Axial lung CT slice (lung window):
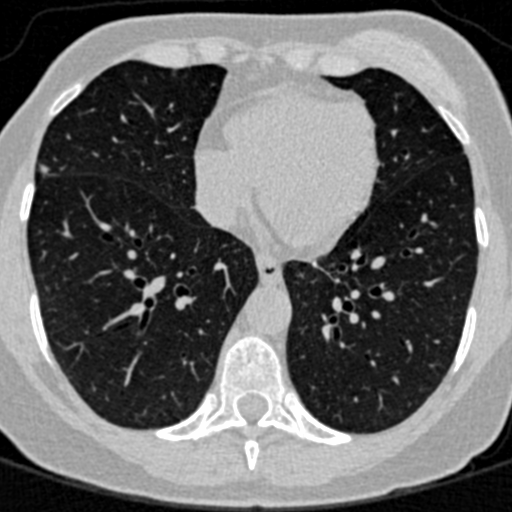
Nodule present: yes
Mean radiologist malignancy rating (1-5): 3